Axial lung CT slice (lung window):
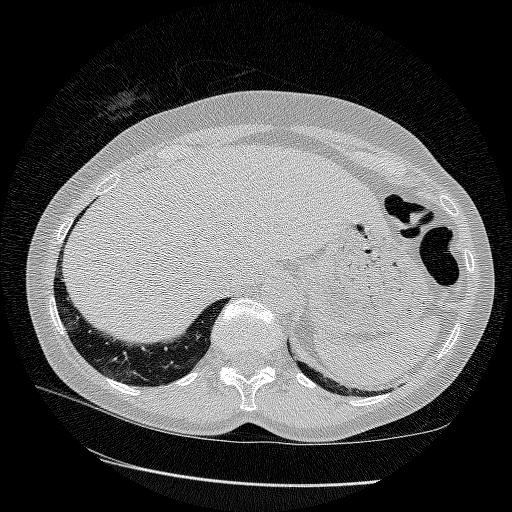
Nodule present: no